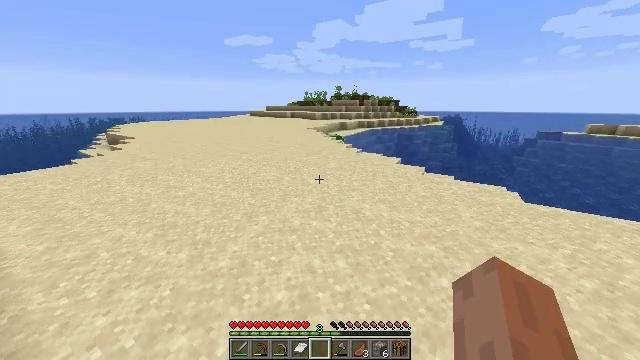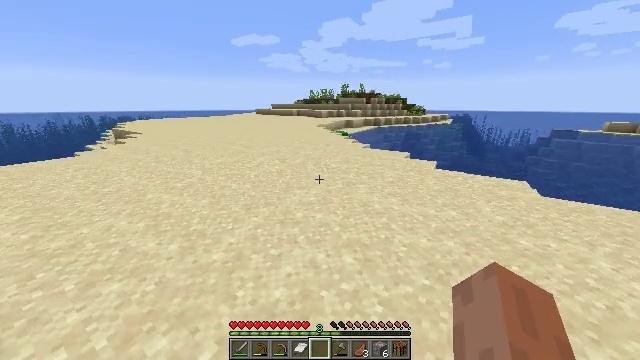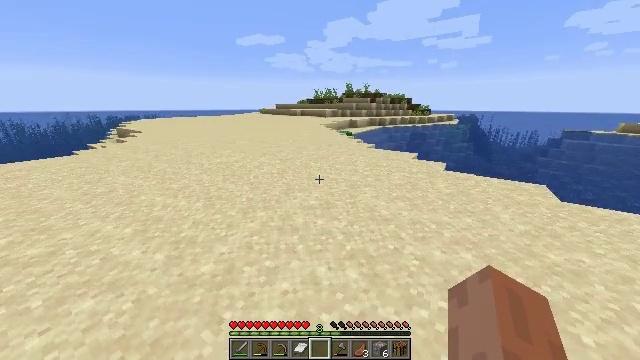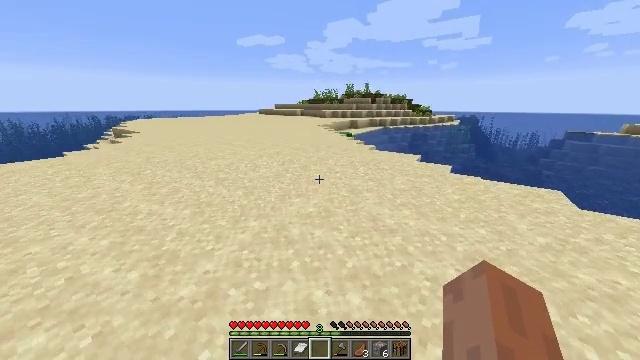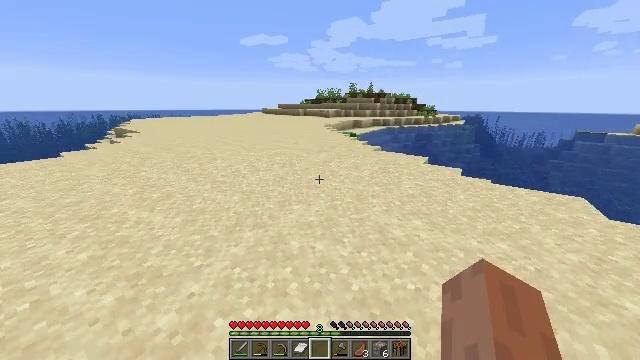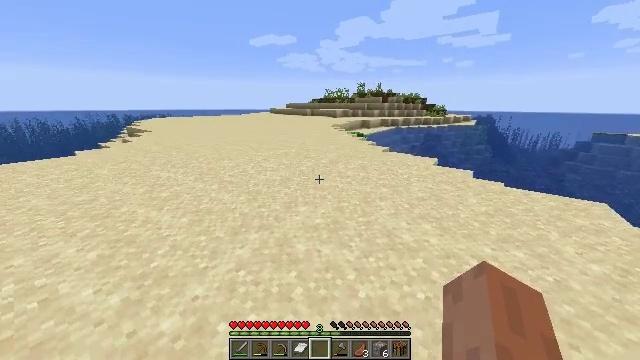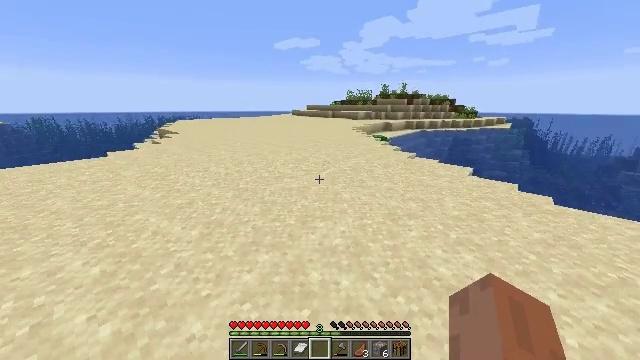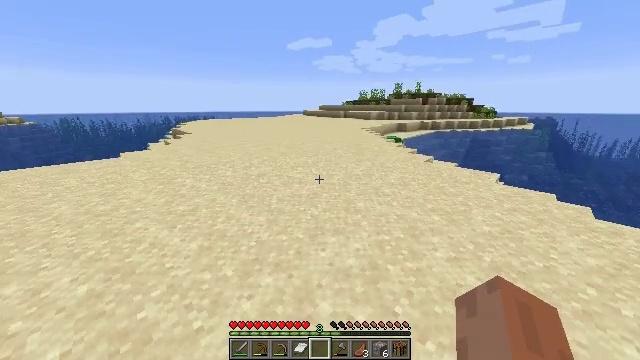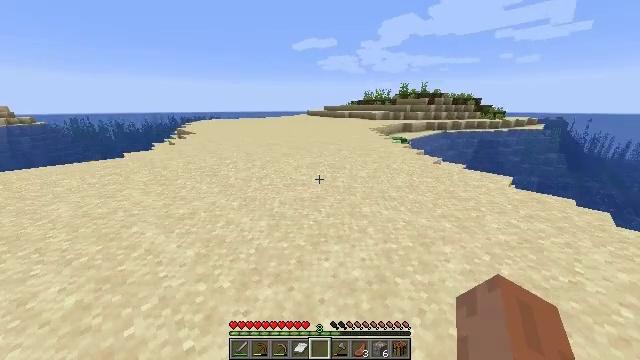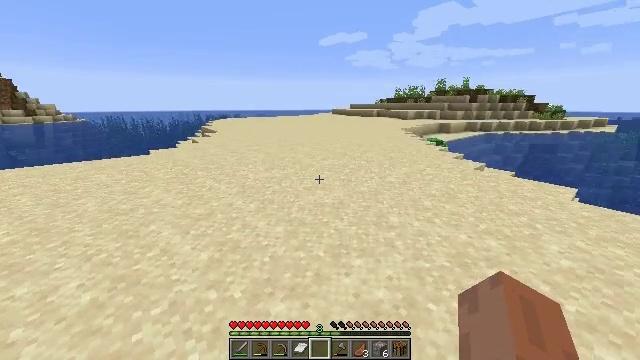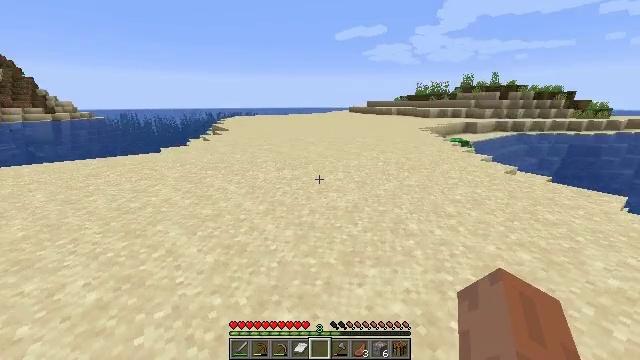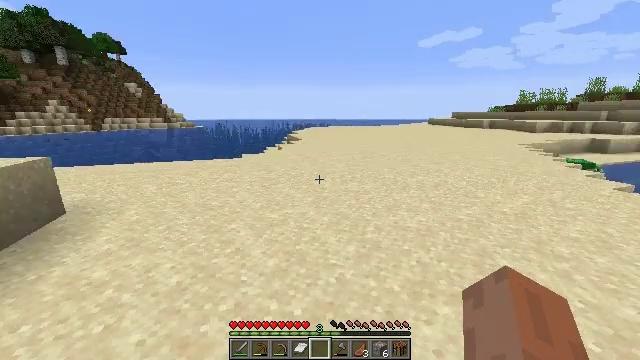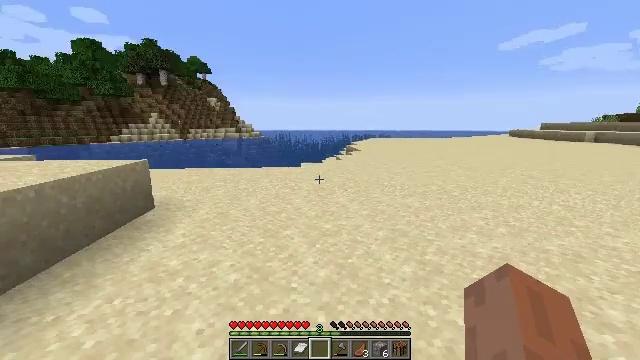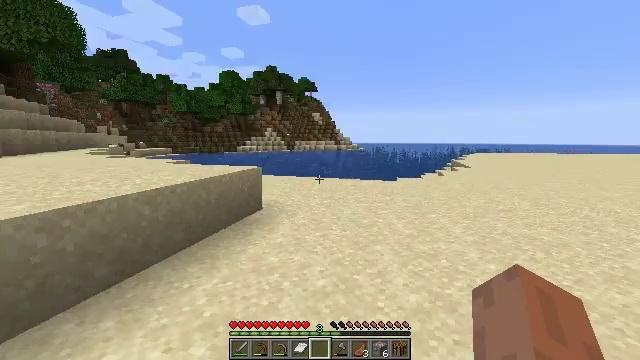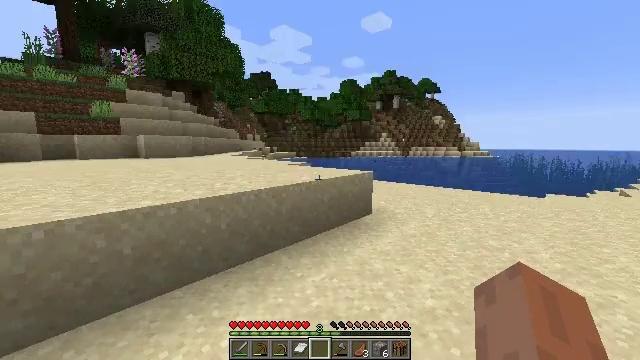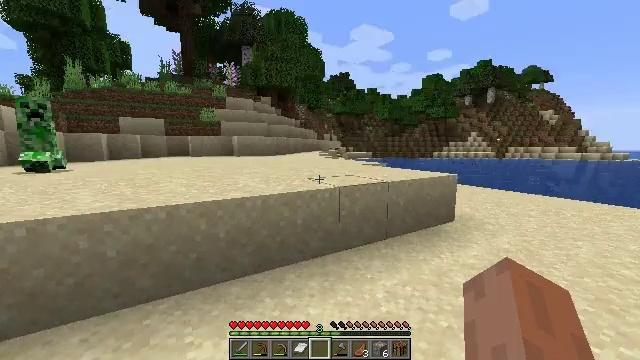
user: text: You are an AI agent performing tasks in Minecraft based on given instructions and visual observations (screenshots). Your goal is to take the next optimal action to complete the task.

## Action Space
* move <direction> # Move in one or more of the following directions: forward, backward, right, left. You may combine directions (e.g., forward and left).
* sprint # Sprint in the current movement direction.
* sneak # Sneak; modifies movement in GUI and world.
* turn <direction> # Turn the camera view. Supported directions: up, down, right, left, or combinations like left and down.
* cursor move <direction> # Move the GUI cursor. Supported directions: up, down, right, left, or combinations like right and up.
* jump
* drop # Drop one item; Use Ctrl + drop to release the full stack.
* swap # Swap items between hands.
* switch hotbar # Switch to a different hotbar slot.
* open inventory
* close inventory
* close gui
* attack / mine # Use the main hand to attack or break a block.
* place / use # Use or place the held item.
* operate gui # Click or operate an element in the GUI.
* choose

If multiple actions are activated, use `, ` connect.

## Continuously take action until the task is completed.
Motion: motion action
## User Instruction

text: Collect sugar cane near water sources.
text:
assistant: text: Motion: move forward, sprint, turn left
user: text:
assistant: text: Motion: move forward, sprint, turn left
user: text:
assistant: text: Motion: move forward, sprint
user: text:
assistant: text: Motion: move forward, sprint
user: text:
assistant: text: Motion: move forward, sprint, turn left
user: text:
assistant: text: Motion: move forward, sprint, turn left
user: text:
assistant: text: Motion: move forward, sprint, turn left
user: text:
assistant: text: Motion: turn left
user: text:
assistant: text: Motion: turn left
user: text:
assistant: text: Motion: turn left
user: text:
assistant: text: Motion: turn left and up
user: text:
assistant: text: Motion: turn left and up
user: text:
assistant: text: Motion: turn left and up
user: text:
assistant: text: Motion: turn left and up
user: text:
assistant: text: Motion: turn left
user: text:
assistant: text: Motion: turn left
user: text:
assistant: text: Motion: turn left
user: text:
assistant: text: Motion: turn left
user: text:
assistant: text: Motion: no_op
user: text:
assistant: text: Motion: no_op
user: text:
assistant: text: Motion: no_op
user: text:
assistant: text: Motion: no_op
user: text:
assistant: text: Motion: no_op
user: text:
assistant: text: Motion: no_op
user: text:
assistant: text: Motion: no_op
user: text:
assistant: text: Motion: no_op
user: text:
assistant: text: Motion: no_op
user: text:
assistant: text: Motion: no_op
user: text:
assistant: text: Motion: no_op
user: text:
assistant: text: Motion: no_op